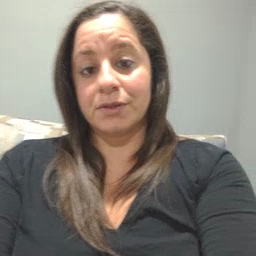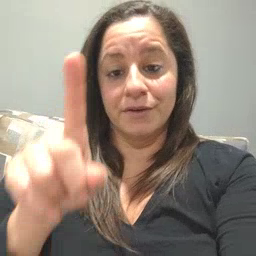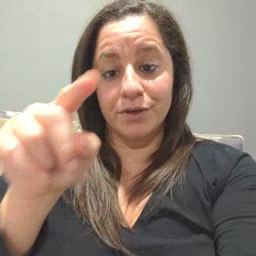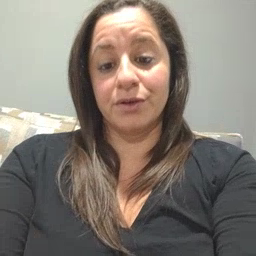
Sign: finger